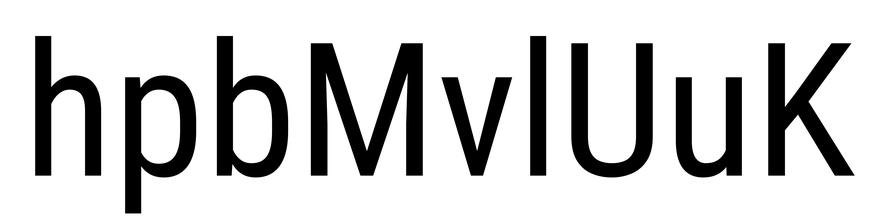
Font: Roboto_Condensed_Regular